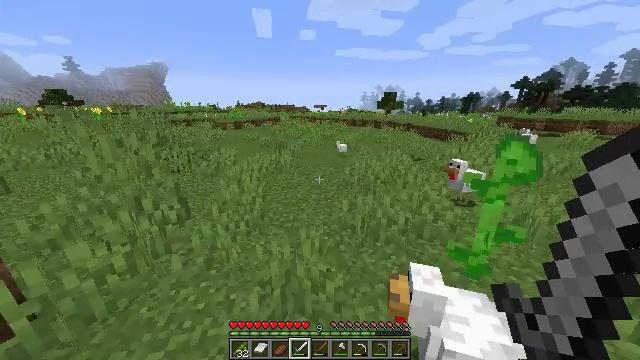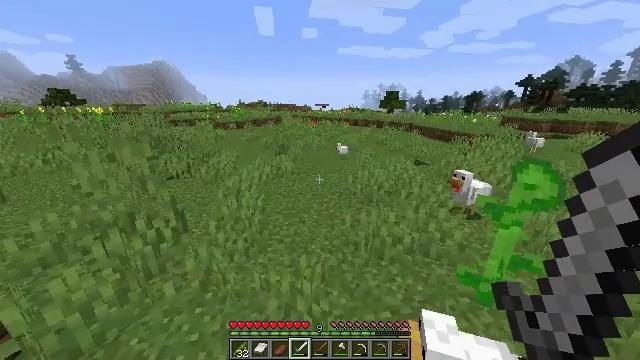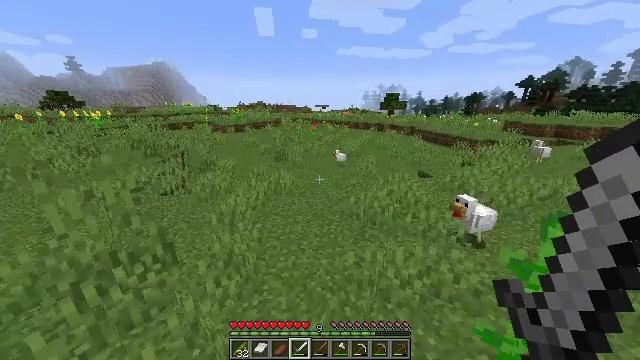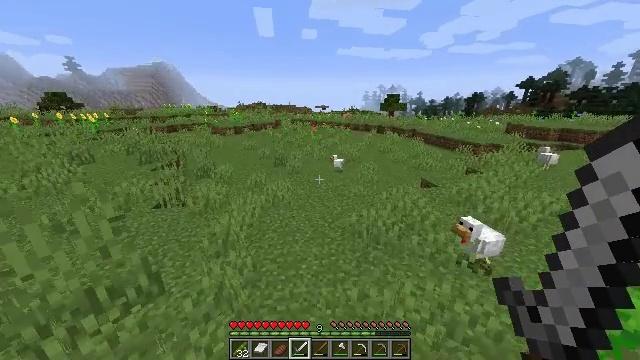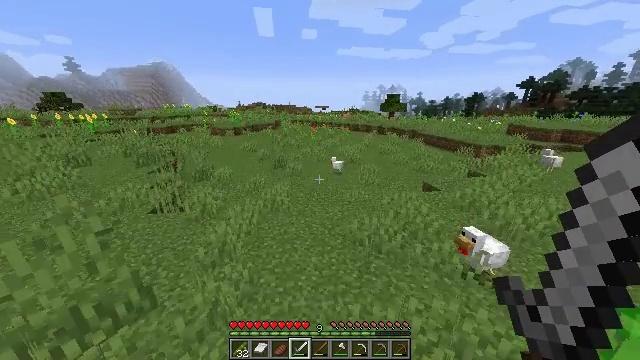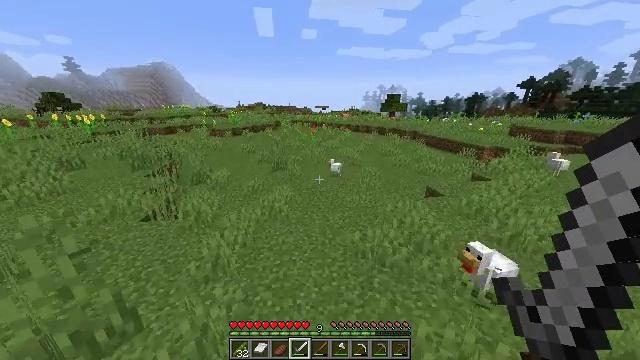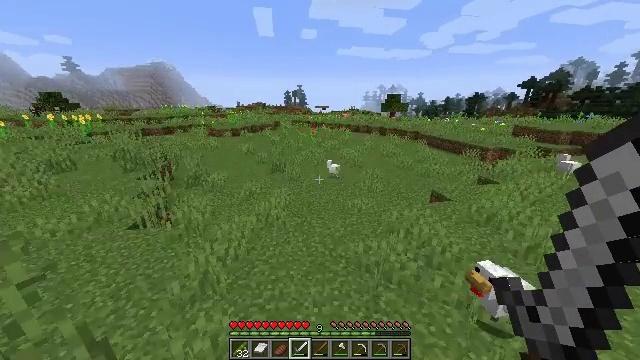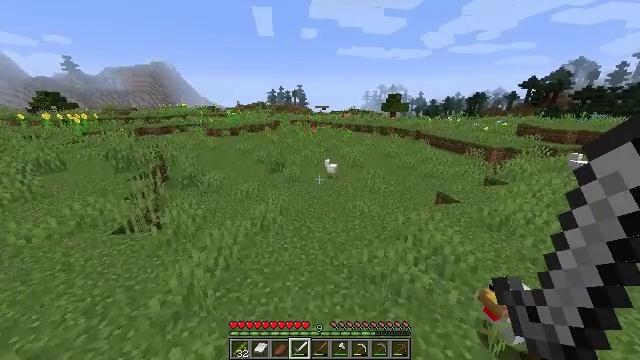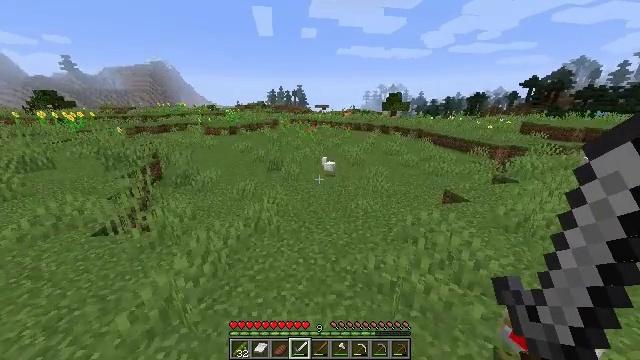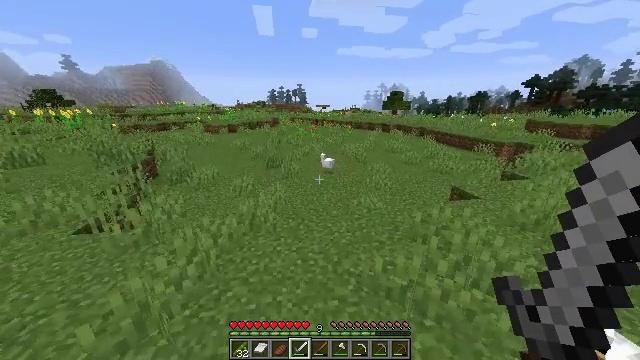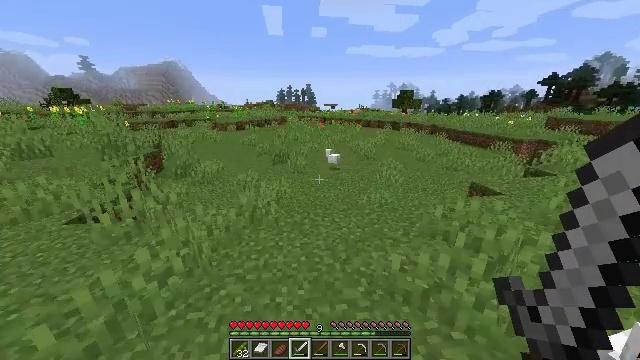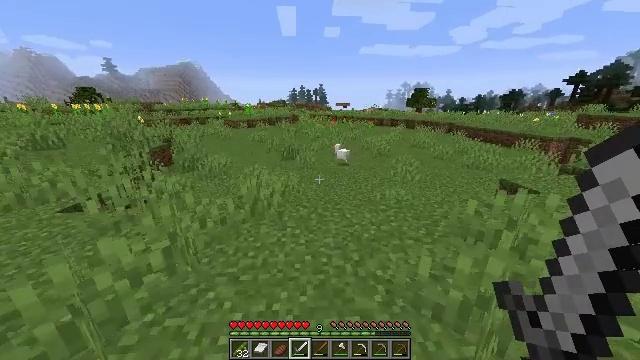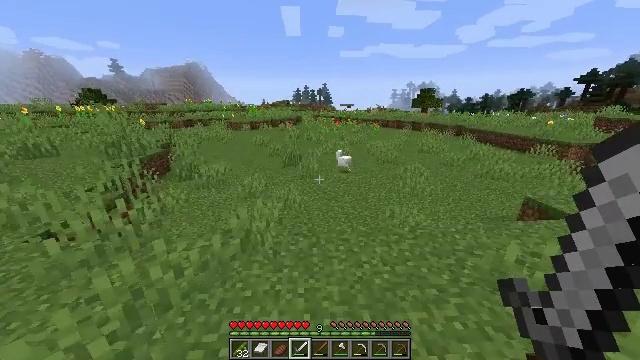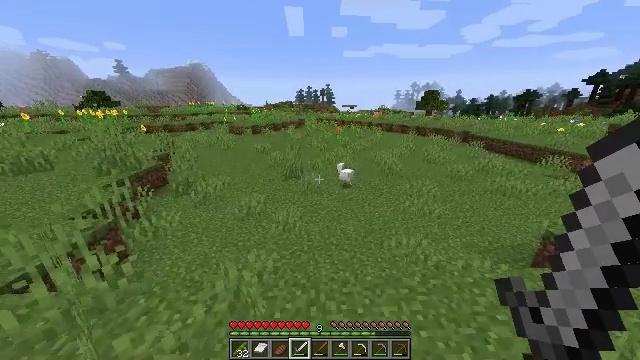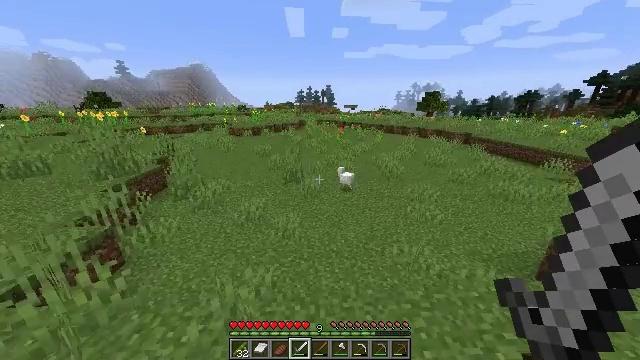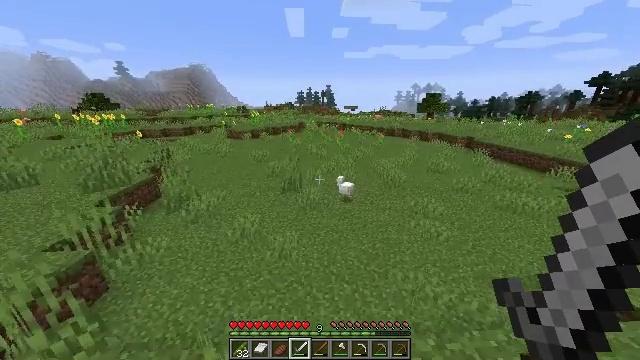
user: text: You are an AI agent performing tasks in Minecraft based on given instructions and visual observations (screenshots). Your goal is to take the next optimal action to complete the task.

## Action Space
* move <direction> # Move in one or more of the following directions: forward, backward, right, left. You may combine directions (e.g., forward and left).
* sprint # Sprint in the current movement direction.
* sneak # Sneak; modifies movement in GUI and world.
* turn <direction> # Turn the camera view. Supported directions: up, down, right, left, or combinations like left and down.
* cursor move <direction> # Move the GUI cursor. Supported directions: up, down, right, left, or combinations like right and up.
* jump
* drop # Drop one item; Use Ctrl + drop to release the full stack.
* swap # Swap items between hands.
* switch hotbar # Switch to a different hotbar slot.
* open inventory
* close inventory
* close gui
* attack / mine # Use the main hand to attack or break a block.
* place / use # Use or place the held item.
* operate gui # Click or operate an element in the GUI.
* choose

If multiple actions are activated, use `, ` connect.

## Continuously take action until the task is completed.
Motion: motion action
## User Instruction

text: Mine the sweet berry bush.
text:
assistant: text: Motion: move forward, jump
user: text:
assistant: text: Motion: move forward, jump
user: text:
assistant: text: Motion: move forward, jump
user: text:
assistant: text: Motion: move forward, sprint, jump
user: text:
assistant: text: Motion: move forward, sprint, jump
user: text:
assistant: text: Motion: move forward, sprint, jump
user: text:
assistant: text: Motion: move forward, sprint, jump
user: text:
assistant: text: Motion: move forward, jump
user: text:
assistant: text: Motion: move forward, jump
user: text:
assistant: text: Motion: move forward, turn left, jump
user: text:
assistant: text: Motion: move forward, turn left, jump
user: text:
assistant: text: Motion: move forward, turn left, jump
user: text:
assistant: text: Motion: move forward, sprint, jump
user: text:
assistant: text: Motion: move forward, sprint, jump
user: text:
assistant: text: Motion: move forward, sprint, jump
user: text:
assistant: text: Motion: move forward, jump
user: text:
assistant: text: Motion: move forward, jump
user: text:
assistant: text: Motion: move forward, jump
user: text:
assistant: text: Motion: move forward, jump
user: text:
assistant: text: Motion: move forward, jump
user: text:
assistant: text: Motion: move forward, jump
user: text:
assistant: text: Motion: move forward, jump
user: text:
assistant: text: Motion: move forward, sprint, jump
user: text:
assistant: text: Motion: move forward, sprint, jump
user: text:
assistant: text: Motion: move forward, sprint, jump
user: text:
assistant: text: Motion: move forward, sprint, jump
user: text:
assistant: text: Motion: move forward, jump
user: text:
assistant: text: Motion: move forward, jump
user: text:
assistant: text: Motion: move forward, jump
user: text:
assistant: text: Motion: move forward, jump